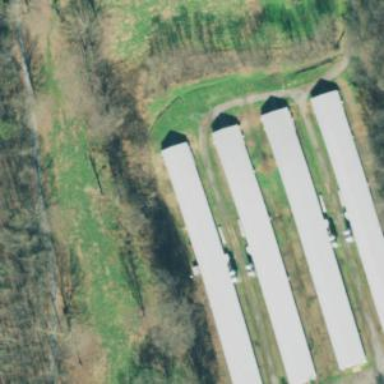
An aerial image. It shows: Poultry house.